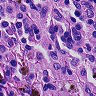
Metastatic tissue present: no